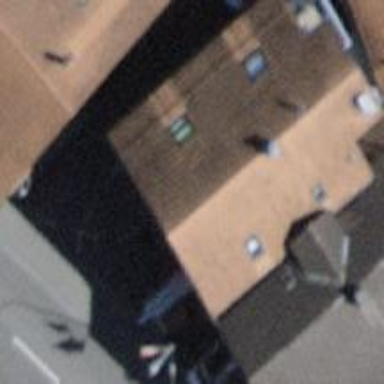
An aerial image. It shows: Restaurant.